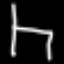
Label: chair